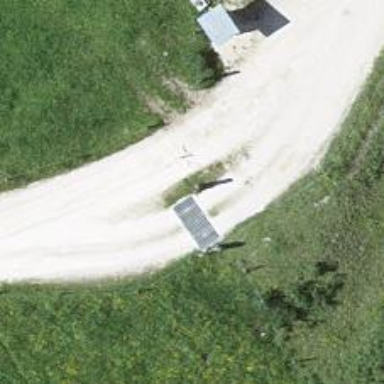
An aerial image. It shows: Cattle grid barrier.